Field crop: tomato
Growth stage: 1
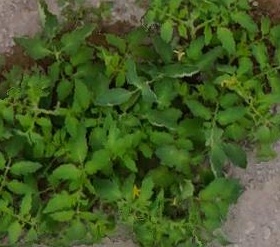
Species: tomato